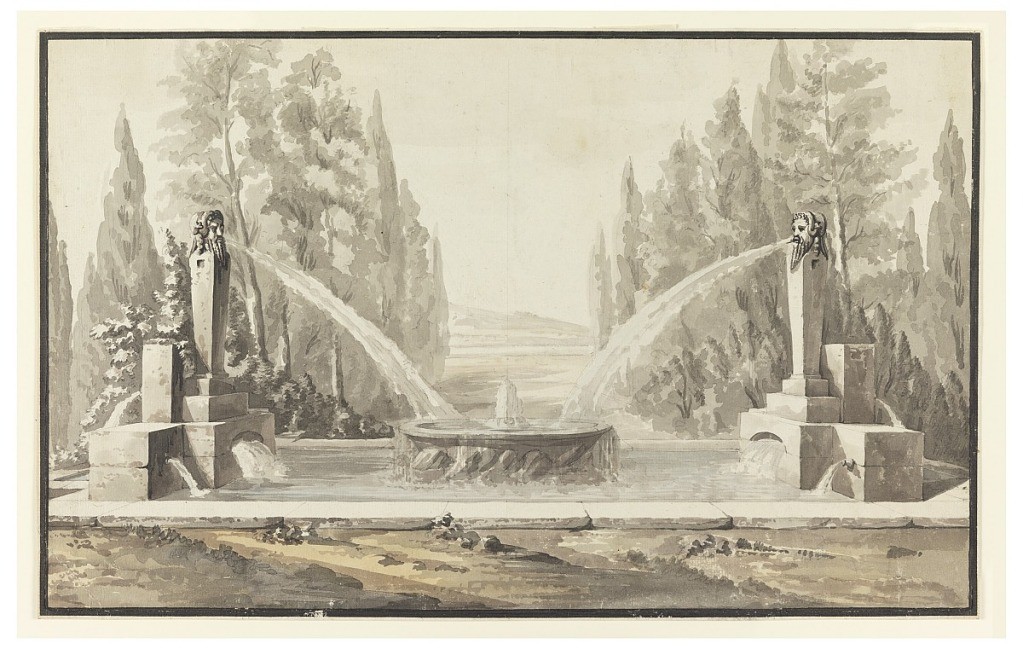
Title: Design for a Fountain in a Park
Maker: Carlo Marchionni, Italian, 1702–1786
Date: ca. 1790
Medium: Black chalk, brush and watercolor on paper, mounted
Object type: Drawing
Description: A circular bowl stands in the center of an oblong basin. A fountain springs in its center, and water pours into it from the mouths of two satyr masks at the top of the hermae. These stand upon dados, from which water pours into the basin at several places. Groups of trees are behind the fountain, permitting, in the middle, a view into the open country. Black framing line.